Aerial crown-view tile of a tropical tree (Barro Colorado Island, Panama), acquired 20250915:
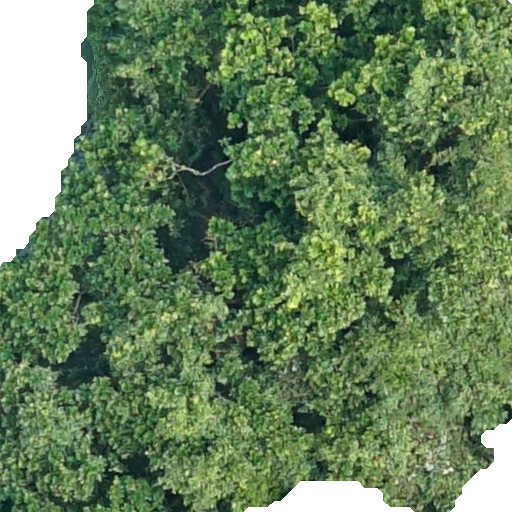
Species: Anacardium excelsum
GBIF accepted scientific name: Anacardium excelsum
Crown area: 415.62 m²